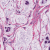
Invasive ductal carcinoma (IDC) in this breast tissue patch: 1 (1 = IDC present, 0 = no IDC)